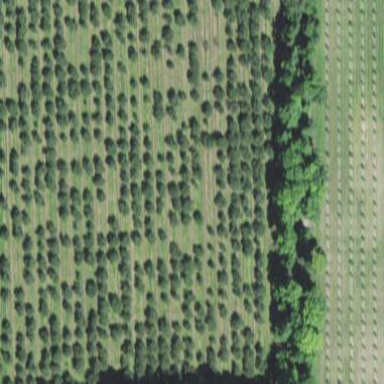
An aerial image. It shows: Orchard.